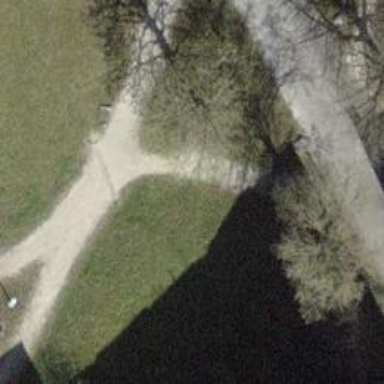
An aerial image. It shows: Road with steps.